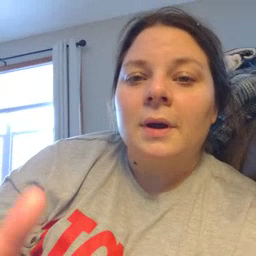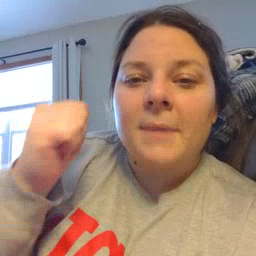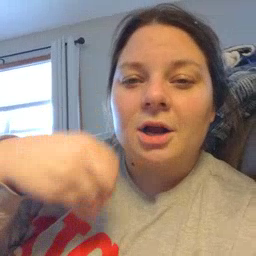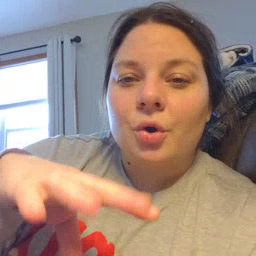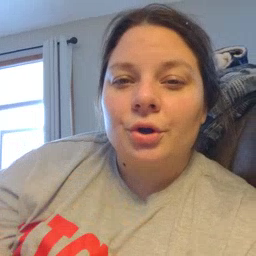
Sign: backyard